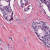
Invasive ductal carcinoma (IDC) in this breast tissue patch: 1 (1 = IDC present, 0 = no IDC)